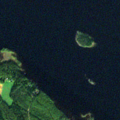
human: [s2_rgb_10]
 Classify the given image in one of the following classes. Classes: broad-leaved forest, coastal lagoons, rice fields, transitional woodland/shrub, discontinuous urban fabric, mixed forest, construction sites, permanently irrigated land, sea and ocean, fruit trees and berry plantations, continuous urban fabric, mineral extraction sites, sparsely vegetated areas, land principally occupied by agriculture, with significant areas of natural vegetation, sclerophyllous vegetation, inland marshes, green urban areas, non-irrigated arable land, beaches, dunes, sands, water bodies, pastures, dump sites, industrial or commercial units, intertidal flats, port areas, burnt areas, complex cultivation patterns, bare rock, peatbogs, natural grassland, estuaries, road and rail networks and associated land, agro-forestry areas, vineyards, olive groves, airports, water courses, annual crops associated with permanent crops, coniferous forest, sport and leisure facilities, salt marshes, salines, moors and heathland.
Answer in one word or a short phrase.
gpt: mixed forest, water bodies